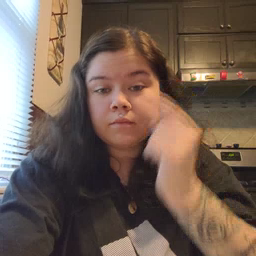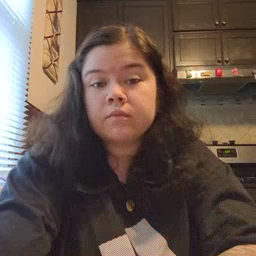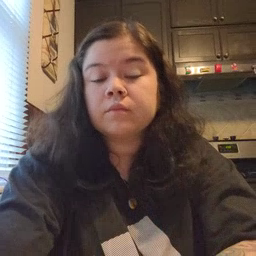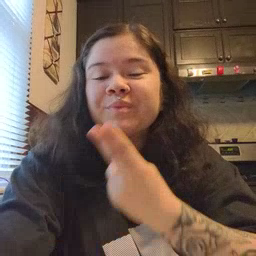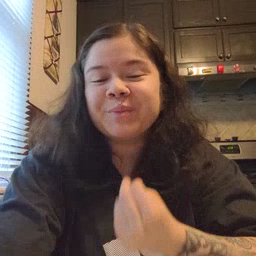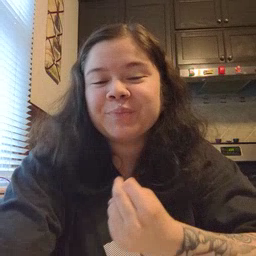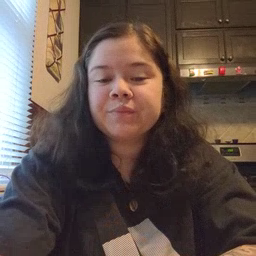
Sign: cute